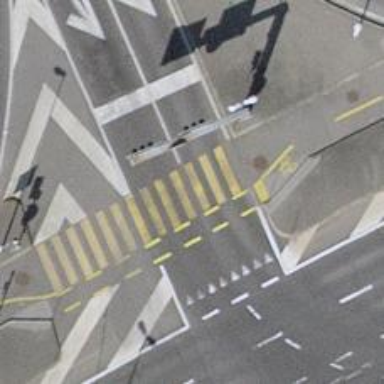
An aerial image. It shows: Crossing with traffic signals.